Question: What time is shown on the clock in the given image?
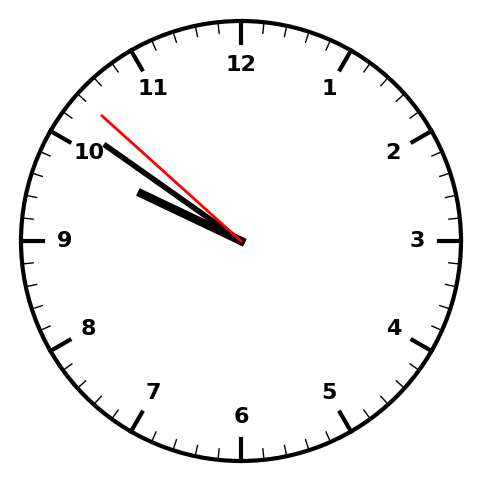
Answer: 09:50:52